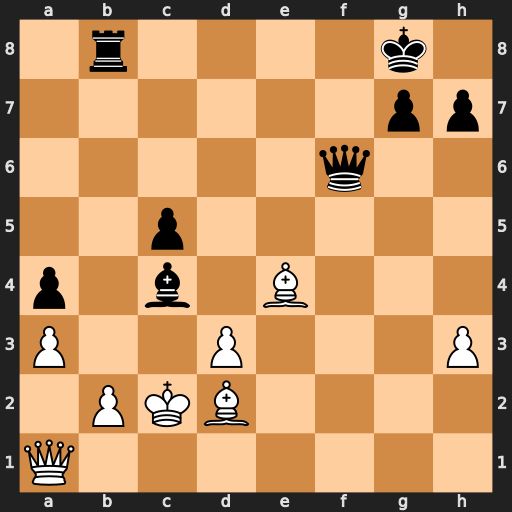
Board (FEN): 1r4k1/6pp/5q2/2p5/p1b1B3/P2P3P/1PKB4/Q7
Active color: w
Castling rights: -
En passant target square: -
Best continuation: dxc4 Qe5 Bd3 Rb3 Qc1 Rxd3 Kxd3